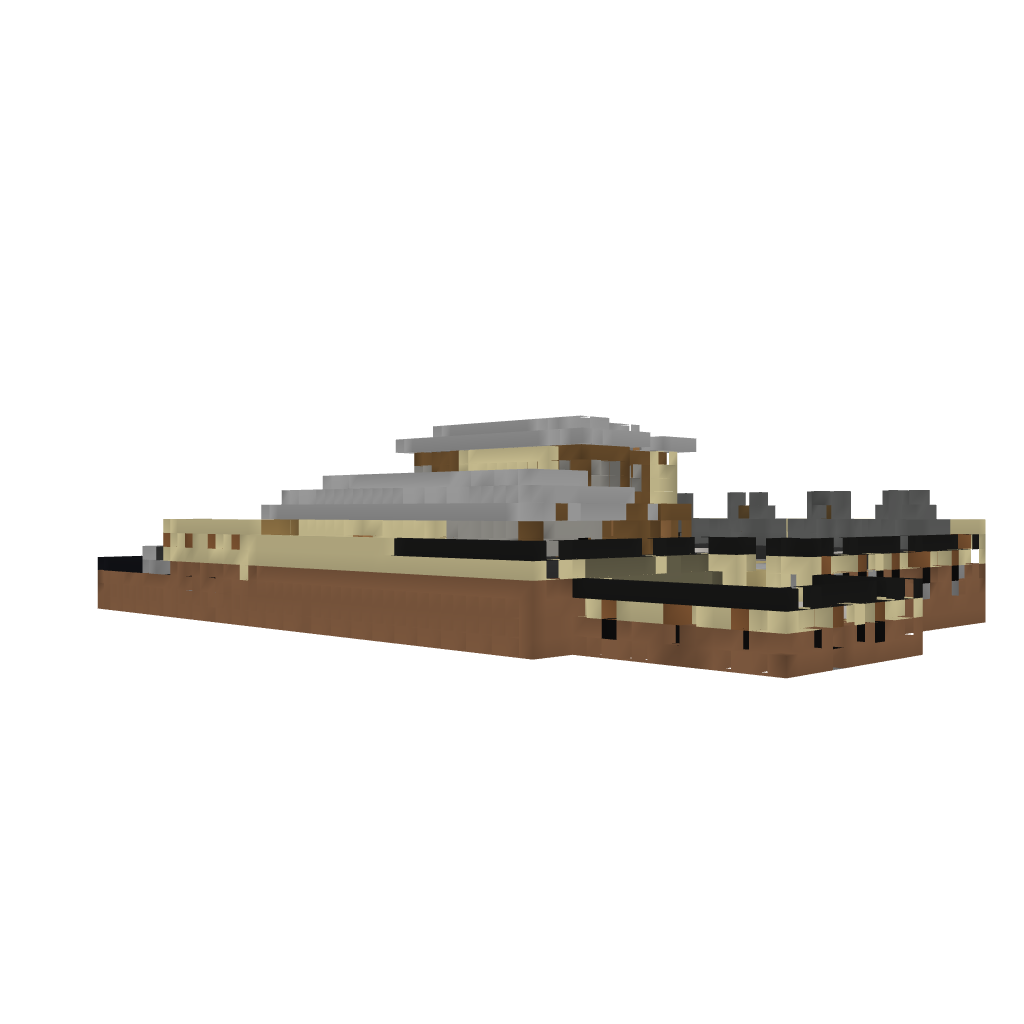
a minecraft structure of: Modern House